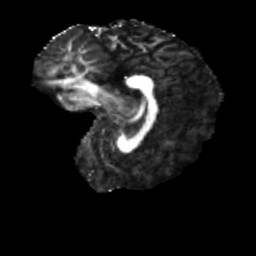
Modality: FA
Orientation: sagittal
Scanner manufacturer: siemens
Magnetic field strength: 3 T
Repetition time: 4 s
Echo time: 0.0594 s